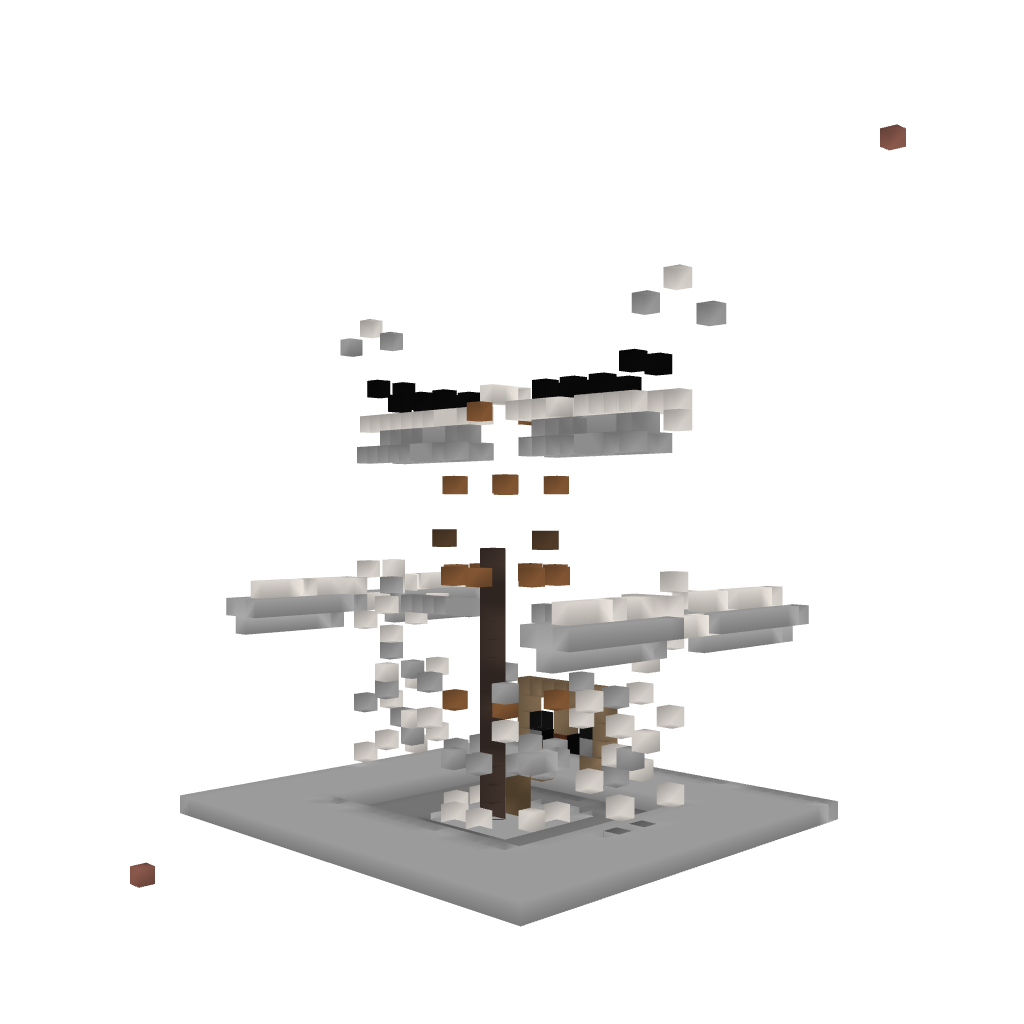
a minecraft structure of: A Majestic Tower